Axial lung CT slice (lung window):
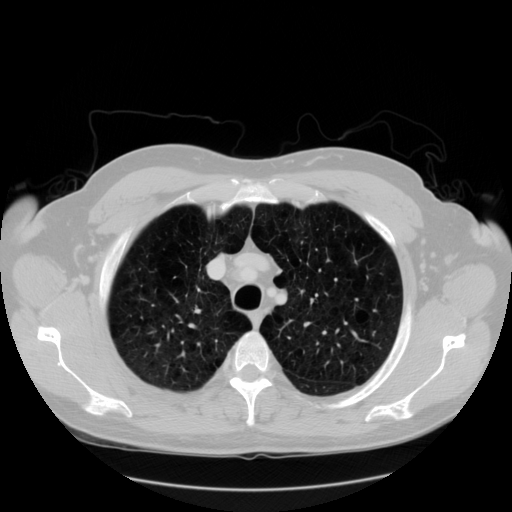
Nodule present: no